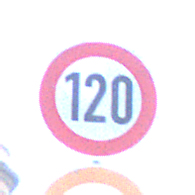
Verkehrszeichen: Geschwindigkeit120
Zusatzzeichen unten: Ueberholverbot
Umgebung: Outdoor, Urban
Tageszeit: SunriseSunset
Wetter: PartlyCloudy
Licht: Natural
Jahreszeit: NotSpecified
Kontrast: LowContrast